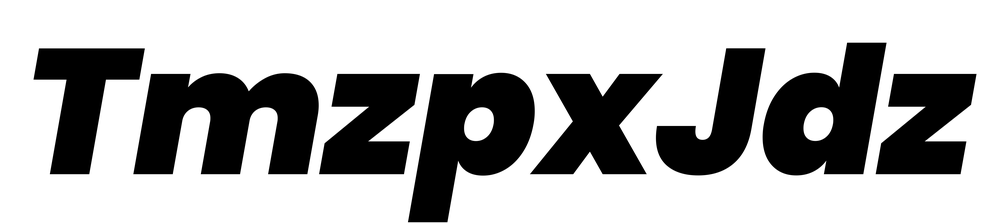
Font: Poppins-BlackItalic